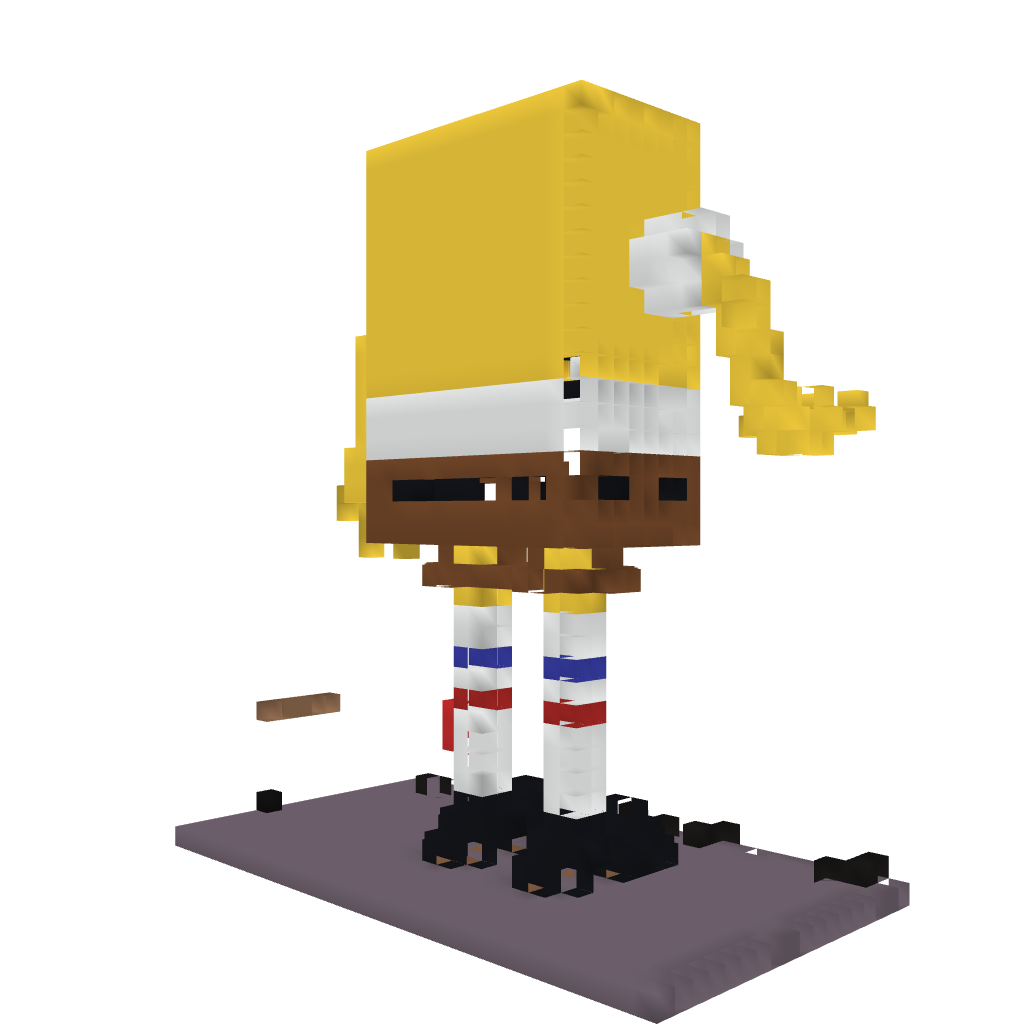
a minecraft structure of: Spongebob/Svampebob